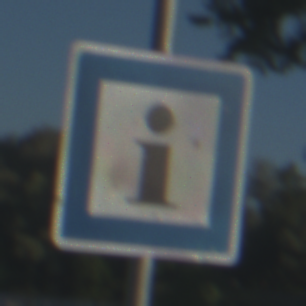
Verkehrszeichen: Informationsstelle
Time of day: MorningAfternoon
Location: Outdoor (Nature)
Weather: Clear
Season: NotSpecified
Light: Natural